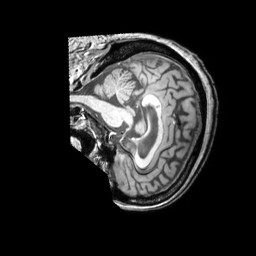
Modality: T1w
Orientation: sagittal
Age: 58
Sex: female
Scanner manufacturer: philips
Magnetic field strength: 3 T
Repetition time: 0.009868 s
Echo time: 0.004592 s